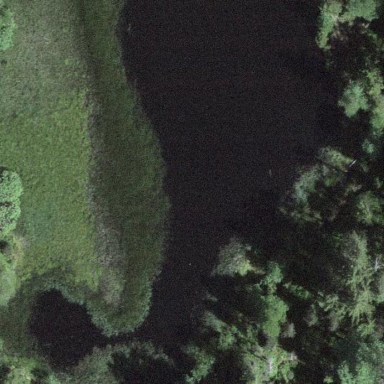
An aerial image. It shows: Serene pond surrounded by nature.